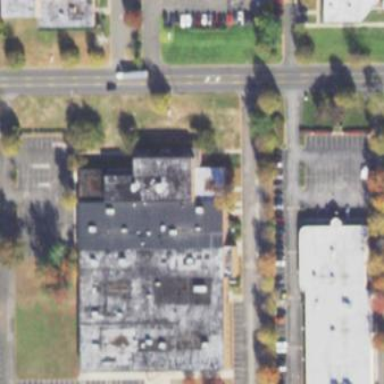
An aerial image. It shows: Commercial building.